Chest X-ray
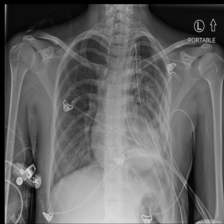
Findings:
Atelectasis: negative
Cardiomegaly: negative
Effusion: negative
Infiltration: negative
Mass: negative
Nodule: negative
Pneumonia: negative
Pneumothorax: positive
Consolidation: negative
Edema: negative
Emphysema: negative
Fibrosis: negative
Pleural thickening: negative
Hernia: negative